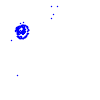
Particle: electron